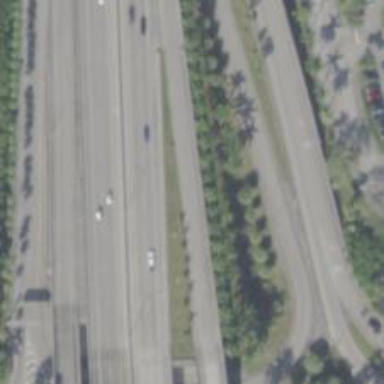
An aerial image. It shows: Asphalt motorway link.